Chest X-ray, PA view. Patient: 63 years old, sex M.
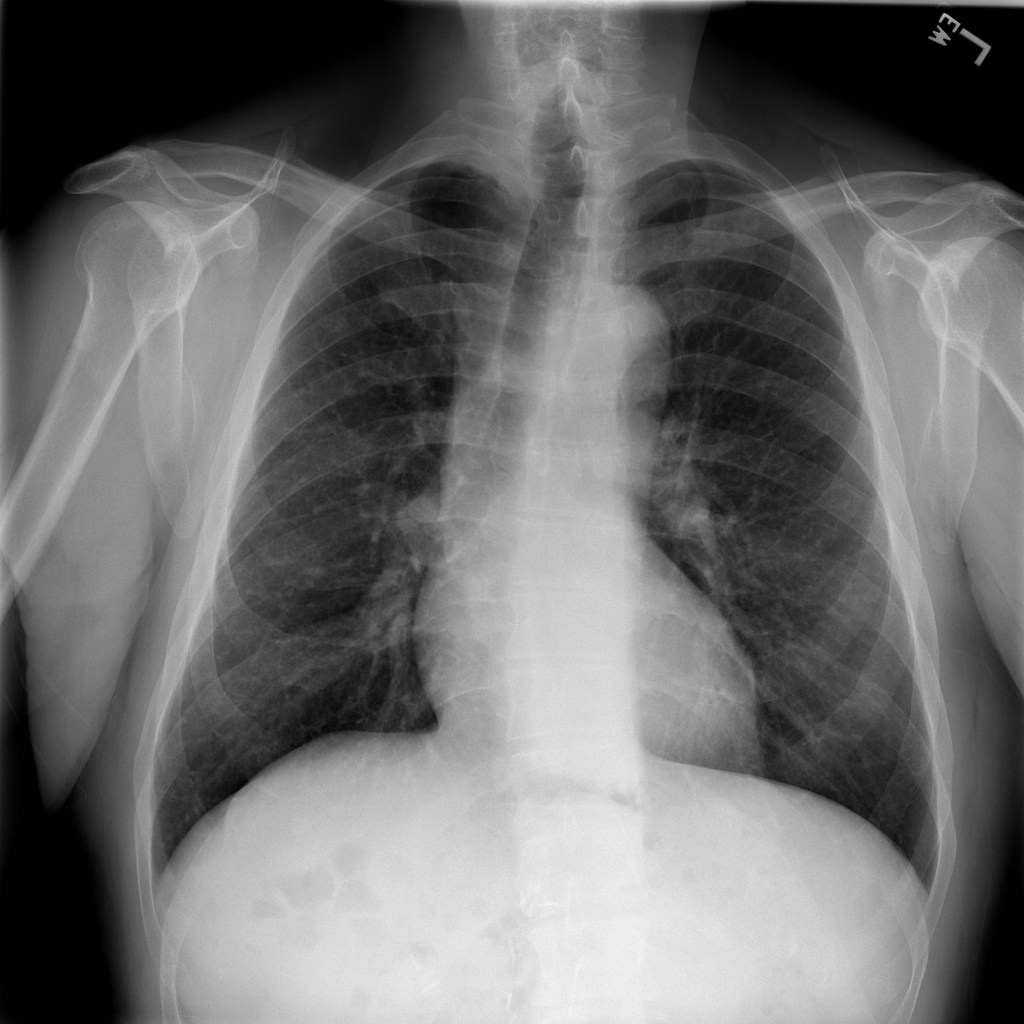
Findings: Infiltration